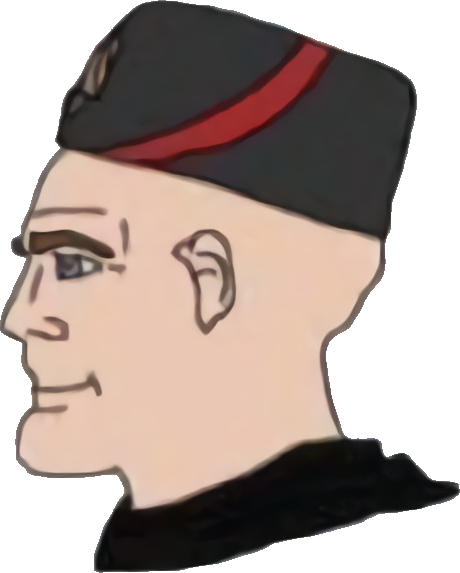
Label: 4_Yes_Chad